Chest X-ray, PA view. Patient: 61 years old, sex M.
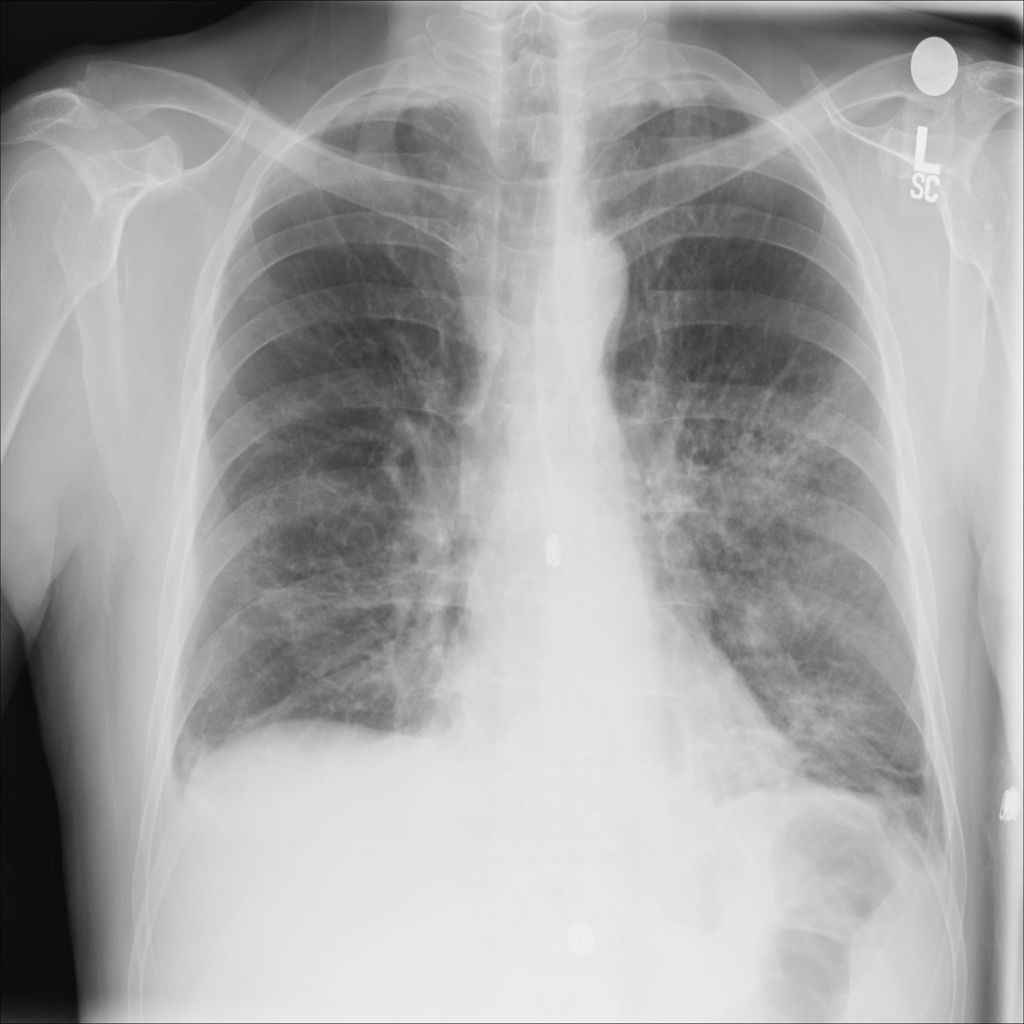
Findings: Consolidation, Infiltration